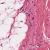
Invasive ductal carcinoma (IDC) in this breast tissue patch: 0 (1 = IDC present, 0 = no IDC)